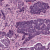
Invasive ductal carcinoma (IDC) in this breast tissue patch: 1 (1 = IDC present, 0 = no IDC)